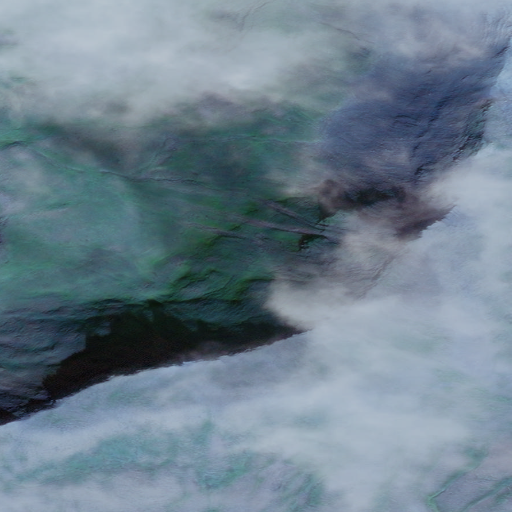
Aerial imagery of mountain in Alaska named Jaw Mountain containing only unknown